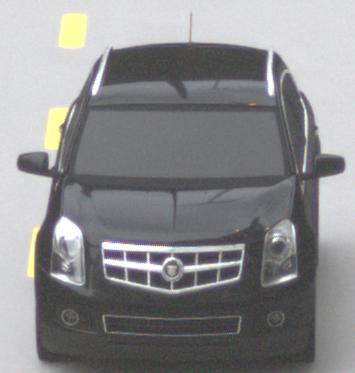
Make: Cadillac
Model: SRX 3.0 V6
Detailed model: SRX (II)
Model produced from: 2010/12
Model produced until: 2012/01
Doors: 5
Color: black
Road condition: dry road
Daytime: morning or afternoon
Contrast: low contrast